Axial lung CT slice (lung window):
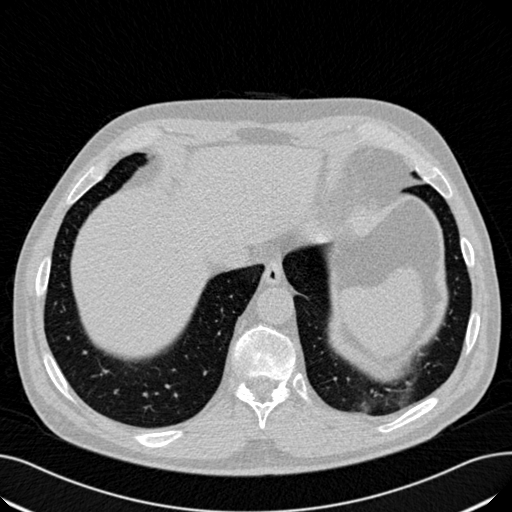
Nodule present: no